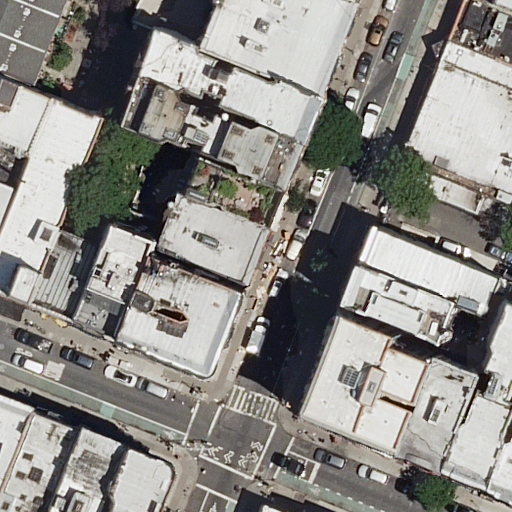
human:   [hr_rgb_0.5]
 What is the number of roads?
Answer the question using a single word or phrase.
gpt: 2

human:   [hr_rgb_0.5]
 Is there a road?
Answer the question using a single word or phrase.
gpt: yes

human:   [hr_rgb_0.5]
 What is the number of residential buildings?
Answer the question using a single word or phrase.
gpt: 27

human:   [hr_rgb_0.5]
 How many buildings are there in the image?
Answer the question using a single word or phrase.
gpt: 27

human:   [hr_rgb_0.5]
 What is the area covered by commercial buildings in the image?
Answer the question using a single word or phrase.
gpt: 0m2

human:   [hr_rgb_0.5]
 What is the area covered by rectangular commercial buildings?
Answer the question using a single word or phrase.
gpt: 0m2

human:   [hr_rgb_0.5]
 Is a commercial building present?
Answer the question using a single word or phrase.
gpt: no

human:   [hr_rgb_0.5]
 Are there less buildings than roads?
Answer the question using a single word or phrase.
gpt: no

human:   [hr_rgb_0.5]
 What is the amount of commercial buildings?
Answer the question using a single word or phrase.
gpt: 0

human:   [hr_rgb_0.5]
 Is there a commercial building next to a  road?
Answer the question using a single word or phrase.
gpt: no

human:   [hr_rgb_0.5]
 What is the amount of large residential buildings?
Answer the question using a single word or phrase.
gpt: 2

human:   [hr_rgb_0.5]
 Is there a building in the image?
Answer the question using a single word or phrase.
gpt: yes

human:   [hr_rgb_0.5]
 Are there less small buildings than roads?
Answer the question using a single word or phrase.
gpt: no

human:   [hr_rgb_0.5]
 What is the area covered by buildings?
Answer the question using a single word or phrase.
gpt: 6169m2

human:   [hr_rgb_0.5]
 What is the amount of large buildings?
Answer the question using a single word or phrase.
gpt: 2

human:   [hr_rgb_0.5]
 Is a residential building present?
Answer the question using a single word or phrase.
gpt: yes

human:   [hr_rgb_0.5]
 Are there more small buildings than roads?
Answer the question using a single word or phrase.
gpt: yes

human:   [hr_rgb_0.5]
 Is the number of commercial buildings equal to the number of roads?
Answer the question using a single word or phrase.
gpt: no

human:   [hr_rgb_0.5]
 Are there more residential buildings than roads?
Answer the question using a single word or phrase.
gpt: yes

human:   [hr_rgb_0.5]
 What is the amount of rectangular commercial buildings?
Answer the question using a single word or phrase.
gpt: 0

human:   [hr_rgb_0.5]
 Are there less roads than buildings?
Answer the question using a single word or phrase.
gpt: yes

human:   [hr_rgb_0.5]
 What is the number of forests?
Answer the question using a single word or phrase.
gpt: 0

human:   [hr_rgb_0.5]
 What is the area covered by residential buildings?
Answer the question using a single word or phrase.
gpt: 6169m2

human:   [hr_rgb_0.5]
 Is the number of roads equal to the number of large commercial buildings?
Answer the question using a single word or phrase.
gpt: no

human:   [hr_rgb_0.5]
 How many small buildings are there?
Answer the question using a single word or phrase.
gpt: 6

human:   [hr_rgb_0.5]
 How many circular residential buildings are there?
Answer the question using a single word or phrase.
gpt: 0

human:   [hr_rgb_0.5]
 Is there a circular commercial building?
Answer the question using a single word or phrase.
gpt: no

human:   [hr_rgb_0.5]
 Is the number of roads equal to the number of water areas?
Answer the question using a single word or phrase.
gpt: no

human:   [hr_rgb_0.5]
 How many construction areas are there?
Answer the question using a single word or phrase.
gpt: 0

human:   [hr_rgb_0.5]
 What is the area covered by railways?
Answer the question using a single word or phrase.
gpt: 0m2

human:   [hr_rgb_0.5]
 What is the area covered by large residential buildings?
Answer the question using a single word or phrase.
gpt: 1758m2

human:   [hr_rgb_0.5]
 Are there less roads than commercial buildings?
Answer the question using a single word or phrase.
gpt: no

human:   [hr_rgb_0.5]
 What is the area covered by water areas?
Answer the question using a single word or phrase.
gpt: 0m2

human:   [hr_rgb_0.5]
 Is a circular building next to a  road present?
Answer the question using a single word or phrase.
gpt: no

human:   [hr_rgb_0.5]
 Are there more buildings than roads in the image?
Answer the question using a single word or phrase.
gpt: yes

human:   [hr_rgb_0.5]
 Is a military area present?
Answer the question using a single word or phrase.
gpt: no

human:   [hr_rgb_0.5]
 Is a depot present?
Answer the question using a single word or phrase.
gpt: no

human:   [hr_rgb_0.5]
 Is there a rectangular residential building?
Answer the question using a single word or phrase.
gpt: yes

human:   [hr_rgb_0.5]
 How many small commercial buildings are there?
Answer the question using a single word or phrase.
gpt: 0

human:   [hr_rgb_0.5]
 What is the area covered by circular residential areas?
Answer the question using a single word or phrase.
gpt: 0m2

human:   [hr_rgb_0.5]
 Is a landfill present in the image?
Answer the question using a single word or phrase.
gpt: no

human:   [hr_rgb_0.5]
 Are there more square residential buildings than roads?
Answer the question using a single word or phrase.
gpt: no

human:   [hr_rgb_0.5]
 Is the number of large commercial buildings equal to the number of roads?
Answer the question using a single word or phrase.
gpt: no

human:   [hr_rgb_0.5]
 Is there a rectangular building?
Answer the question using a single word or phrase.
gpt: yes

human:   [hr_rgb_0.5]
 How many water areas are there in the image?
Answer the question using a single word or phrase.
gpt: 0

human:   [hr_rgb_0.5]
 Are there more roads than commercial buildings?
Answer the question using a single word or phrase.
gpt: yes

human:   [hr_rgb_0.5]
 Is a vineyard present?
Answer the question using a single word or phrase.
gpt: no

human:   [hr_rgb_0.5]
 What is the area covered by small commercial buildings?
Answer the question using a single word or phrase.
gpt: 0m2

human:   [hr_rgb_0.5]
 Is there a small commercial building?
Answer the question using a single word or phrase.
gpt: no

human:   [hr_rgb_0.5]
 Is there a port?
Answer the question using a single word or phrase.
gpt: no

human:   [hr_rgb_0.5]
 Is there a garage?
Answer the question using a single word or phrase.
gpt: no

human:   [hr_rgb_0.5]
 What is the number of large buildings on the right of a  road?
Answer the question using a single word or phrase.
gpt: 1

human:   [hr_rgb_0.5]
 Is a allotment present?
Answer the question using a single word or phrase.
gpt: no

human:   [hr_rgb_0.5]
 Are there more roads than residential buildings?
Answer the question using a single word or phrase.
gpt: no

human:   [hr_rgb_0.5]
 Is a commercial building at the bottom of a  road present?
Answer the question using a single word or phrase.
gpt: no

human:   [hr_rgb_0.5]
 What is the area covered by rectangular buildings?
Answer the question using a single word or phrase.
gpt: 3398m2

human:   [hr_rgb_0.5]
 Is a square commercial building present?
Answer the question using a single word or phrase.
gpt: no

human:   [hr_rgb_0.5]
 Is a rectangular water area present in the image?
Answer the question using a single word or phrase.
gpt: no

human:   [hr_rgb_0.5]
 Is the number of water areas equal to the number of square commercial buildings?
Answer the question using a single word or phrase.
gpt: yes

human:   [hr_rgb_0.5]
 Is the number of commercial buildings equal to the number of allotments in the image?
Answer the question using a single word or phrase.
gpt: yes

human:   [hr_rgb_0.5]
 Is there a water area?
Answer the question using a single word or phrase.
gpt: no

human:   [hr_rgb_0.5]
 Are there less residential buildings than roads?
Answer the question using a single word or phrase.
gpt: no

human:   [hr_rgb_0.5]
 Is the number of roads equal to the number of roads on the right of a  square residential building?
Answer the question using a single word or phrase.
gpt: no

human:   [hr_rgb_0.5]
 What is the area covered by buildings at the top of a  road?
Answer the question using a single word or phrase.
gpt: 4445m2